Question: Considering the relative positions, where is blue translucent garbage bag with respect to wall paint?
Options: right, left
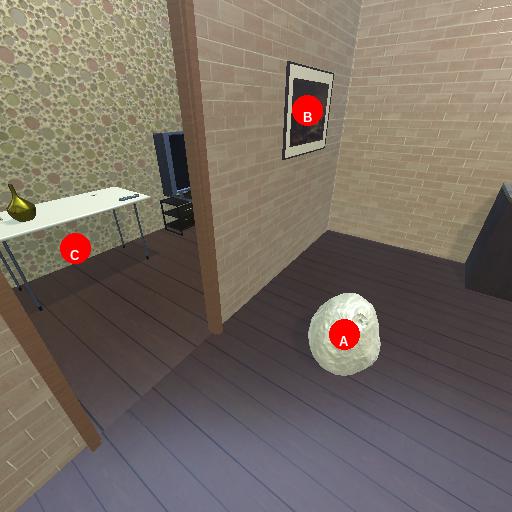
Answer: right